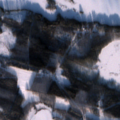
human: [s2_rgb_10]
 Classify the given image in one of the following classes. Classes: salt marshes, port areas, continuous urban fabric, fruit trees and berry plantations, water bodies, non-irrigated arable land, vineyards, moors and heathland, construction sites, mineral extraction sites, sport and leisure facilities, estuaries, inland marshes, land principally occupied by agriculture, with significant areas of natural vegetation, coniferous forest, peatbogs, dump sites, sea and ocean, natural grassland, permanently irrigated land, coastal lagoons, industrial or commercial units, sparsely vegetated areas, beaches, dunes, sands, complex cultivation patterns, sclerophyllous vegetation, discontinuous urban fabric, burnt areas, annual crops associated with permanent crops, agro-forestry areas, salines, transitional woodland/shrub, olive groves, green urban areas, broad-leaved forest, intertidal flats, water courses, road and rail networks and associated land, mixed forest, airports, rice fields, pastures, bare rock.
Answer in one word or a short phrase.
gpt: broad-leaved forest, mixed forest, water bodies